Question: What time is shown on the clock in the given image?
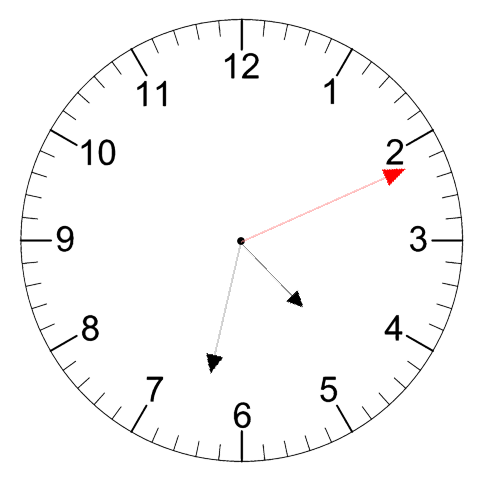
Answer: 04:32:11